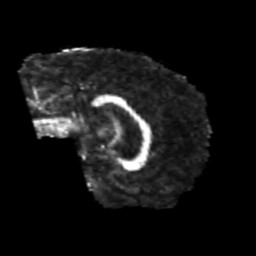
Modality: FA
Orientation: sagittal
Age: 25
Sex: male
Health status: healthy
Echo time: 0.074 s